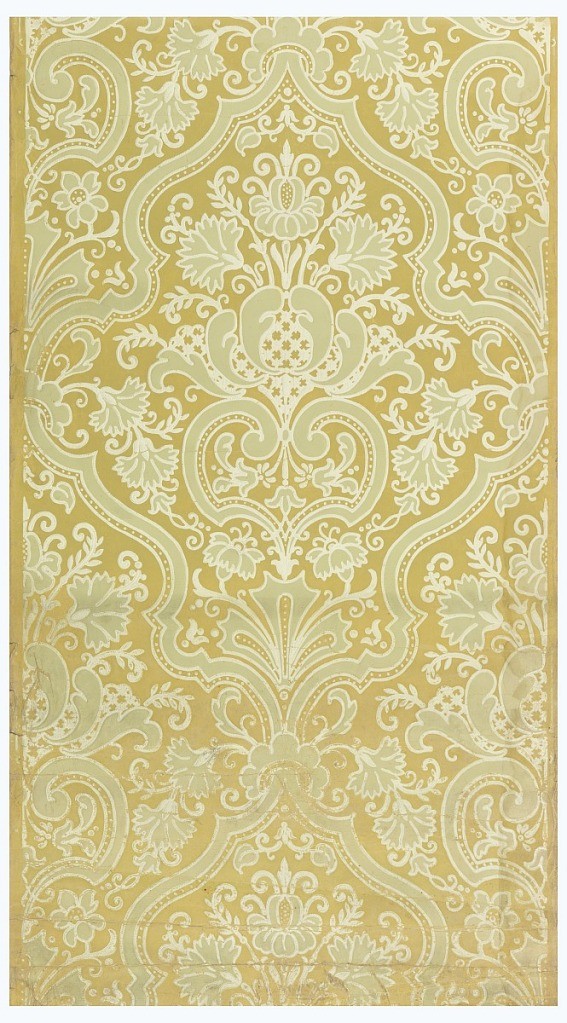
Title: Sidewall
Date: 1875–1900
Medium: Block-printed
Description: Very stylized floral motifs, set within a large-scale medallion. The design is printed in green and outlined in off-white. Printed on a yellow-ocher ground.